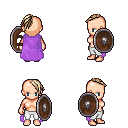
a pixel art fantasy rpg character, female body template, human, light skin, lavender cape, white pants, white blonde long mohawk hairstyle, shield, four views (front, back, left, right), 2x2 character sprite sheet, small pixel art, hard edges, no anti-aliasing